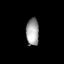
Tissue: lung
Cell type: Epithelial cells
Senescence score: 0.5504
Nuclear area (px): 342
Mean DAPI intensity: 160.421